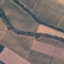
Land use / land cover class: PermanentCrop